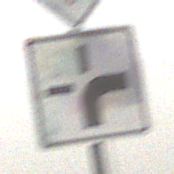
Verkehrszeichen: VerlaufVorfahrtsstrasse3
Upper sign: Vorfahrtsstrasse
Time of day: MorningAfternoon
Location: Outdoor (Suburban)
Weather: Overcast
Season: NotSpecified
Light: Natural